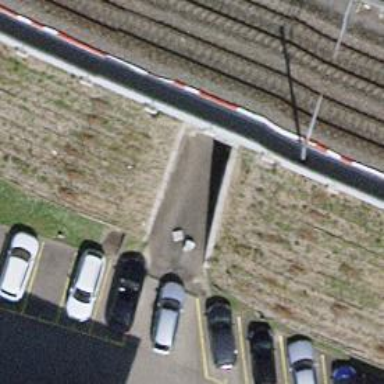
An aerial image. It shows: Footway tunnel.